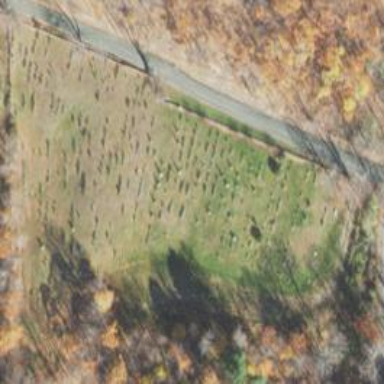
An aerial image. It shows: Cemetery.